Field crop: maize
Growth stage: 2
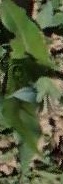
Species: maize